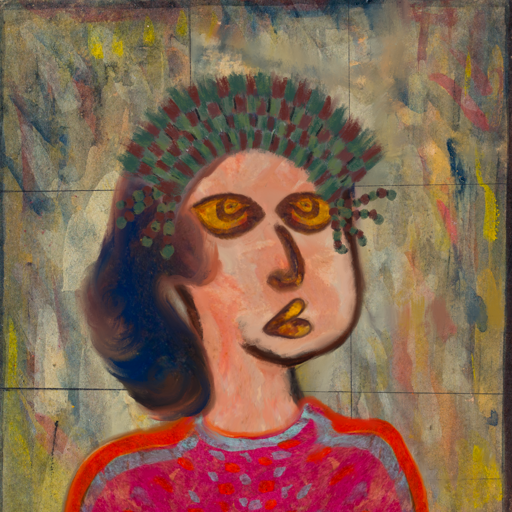
Background: GypsyMother, Head And Neck Side: Roy_Bahadur, Face Side: Comrade, Bust: Sisters, Hair Side: Mother_And_Son_Son, Head Accessory: After_Raid_Crown, Second Necklace: Blank, Necklace: Blank, Baby: Blank